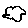
Label: cloud